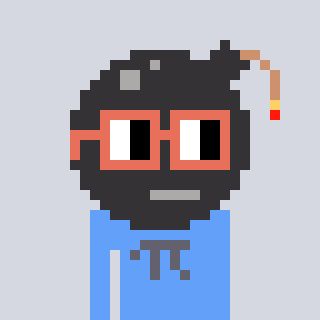
a pixel art character with square orange glasses, a bomb-shaped head and a blue-colored body on a cool background